Field crop: maize
Growth stage: 2
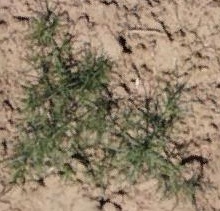
Species: salsola